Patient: sex M, age 42
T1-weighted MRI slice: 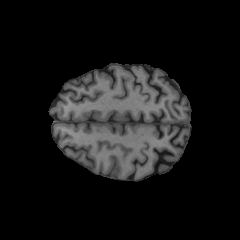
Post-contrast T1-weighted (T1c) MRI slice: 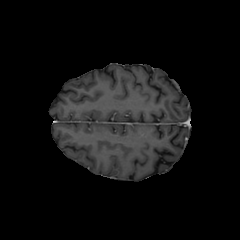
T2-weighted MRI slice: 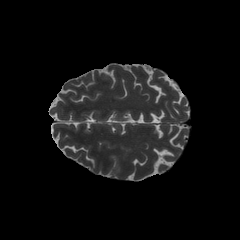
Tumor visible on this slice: no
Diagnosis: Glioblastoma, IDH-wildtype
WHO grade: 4